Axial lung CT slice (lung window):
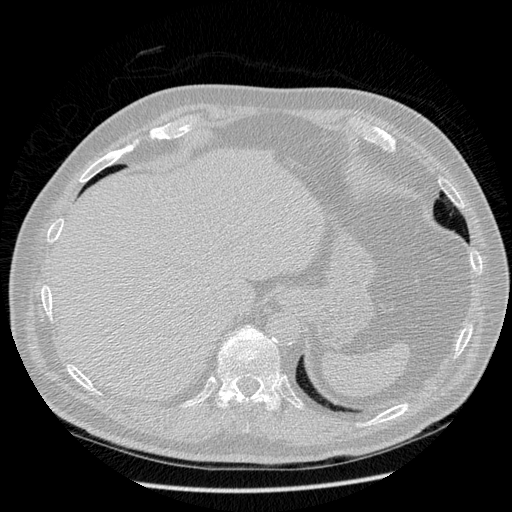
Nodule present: no